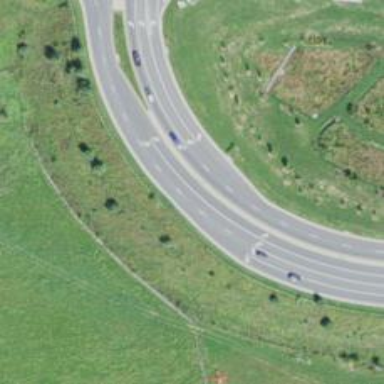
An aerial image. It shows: Primary highway with asphalt surface and jughandle junction.